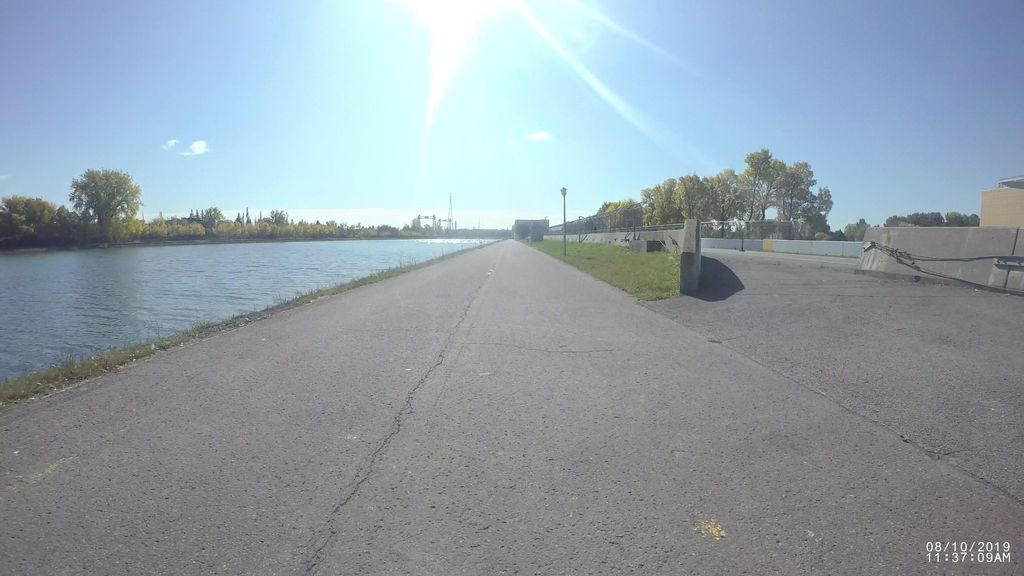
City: montreal